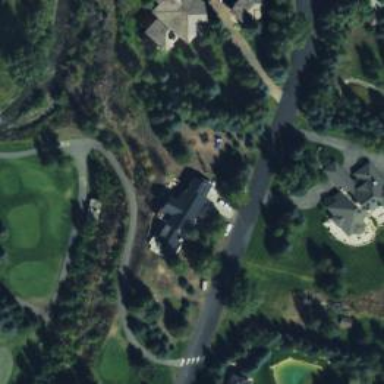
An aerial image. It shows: Service road designated as golf cart path.